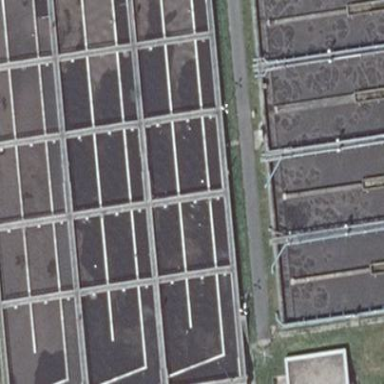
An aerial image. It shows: Image of wastewater.